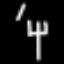
Label: fork